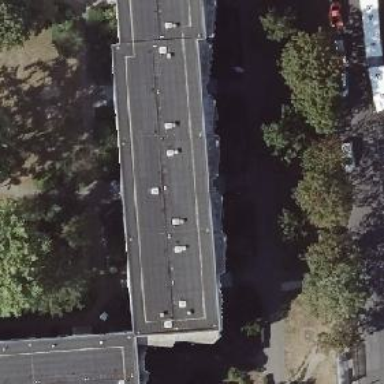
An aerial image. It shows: Flat-roofed apartment building.